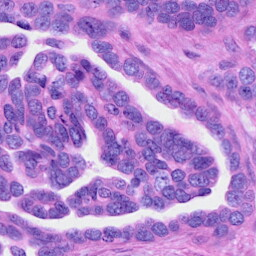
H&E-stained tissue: Ovarian